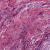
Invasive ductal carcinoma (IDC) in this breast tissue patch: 0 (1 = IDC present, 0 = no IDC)